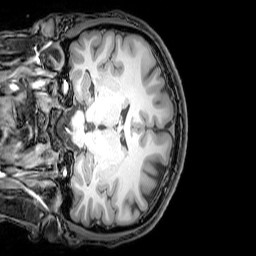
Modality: T1w
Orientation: coronal
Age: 20
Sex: male
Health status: healthy
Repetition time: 0.081 s
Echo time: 0.037 s